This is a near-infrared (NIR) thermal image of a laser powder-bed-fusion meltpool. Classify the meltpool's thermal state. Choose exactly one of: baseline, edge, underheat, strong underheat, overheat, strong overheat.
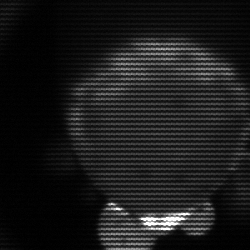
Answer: edge